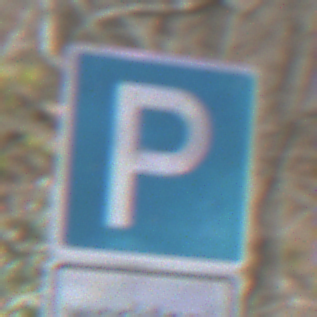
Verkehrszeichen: Parken
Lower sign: ZeitangabenMitBeschraenkungAufWochentage1
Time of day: MorningAfternoon
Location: Outdoor (Nature)
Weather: PartlyCloudy
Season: NotSpecified
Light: Natural